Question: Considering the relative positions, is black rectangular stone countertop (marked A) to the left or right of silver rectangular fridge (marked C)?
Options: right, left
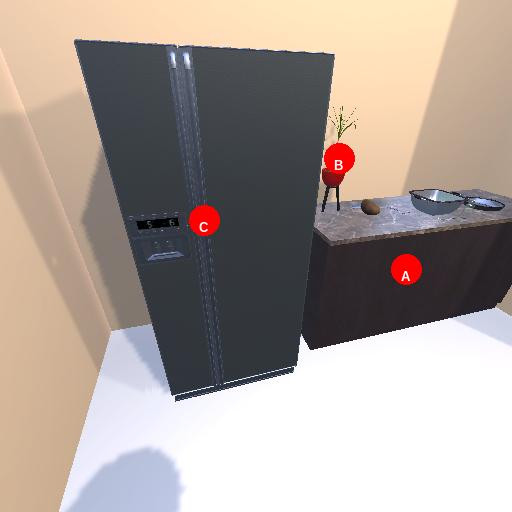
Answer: right